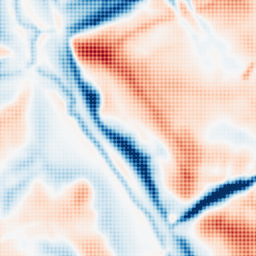
Category: multiscale
Decomposition family: dog_multiscale
Decomposition parameters: sigma_ratio: 1.4
n_scales: 6
base_sigma: 2
Upsampling method: sinc_hamming
Upsampling parameters: scale: 8
kernel_size: 8
Upsampling scale: 8